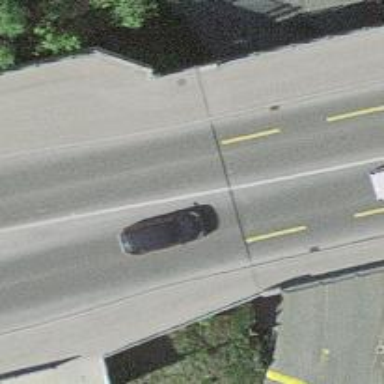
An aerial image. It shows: Secondary road with dedicated cycle lane.